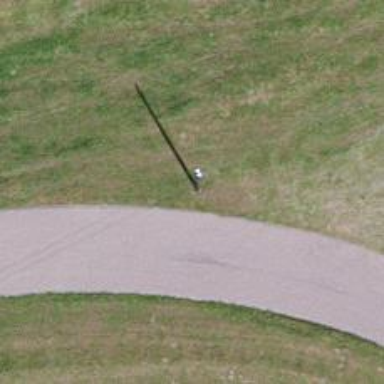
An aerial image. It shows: Power pole.